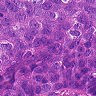
Metastatic tissue present: yes